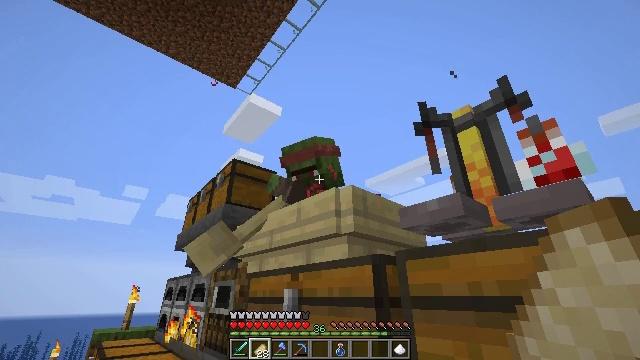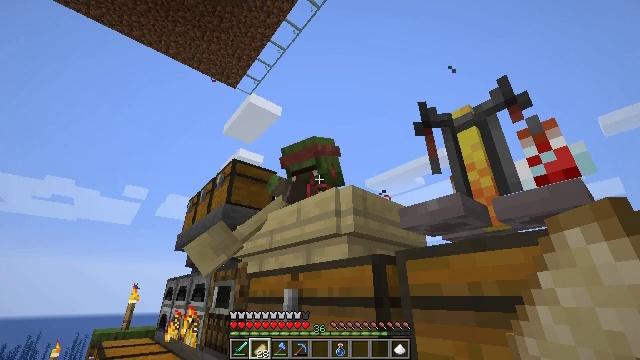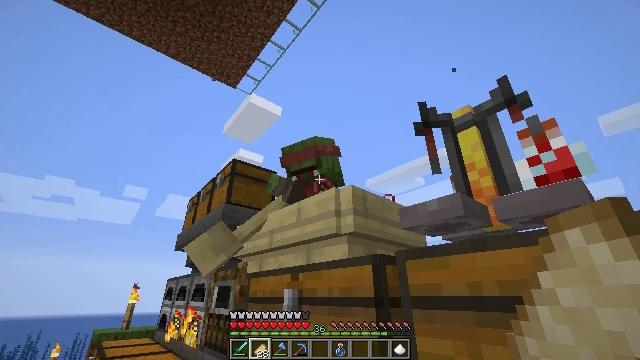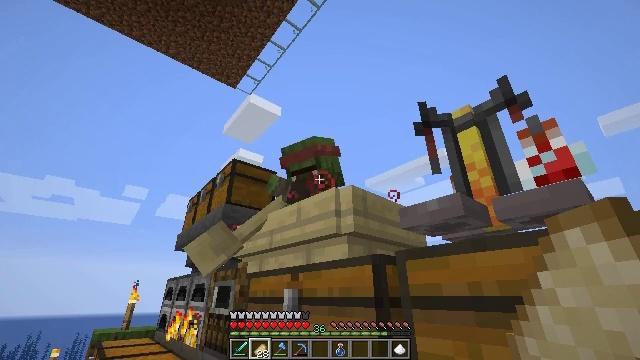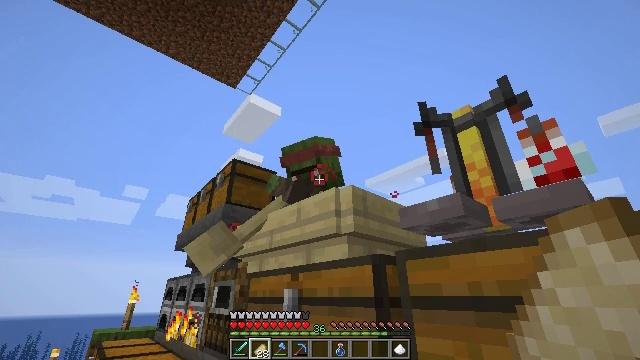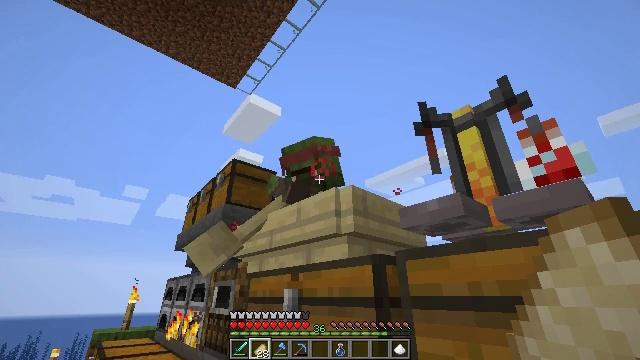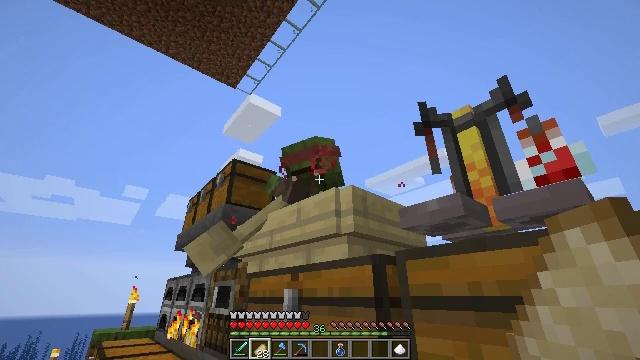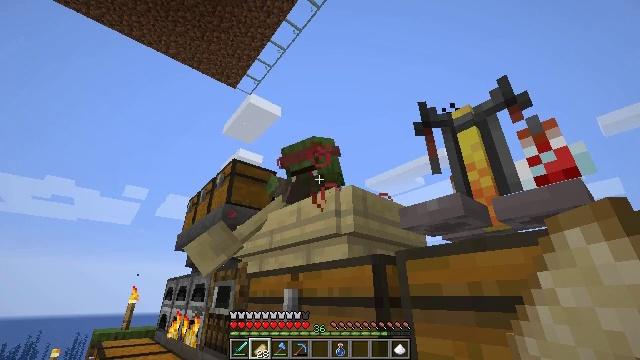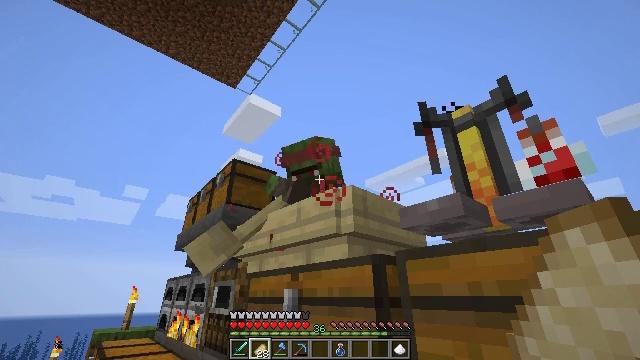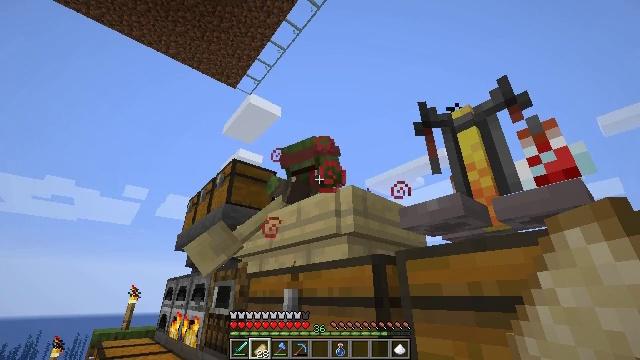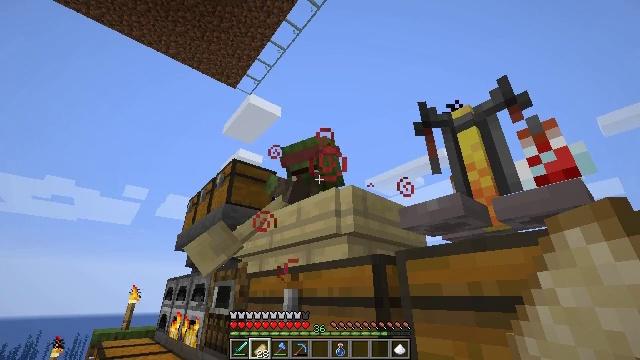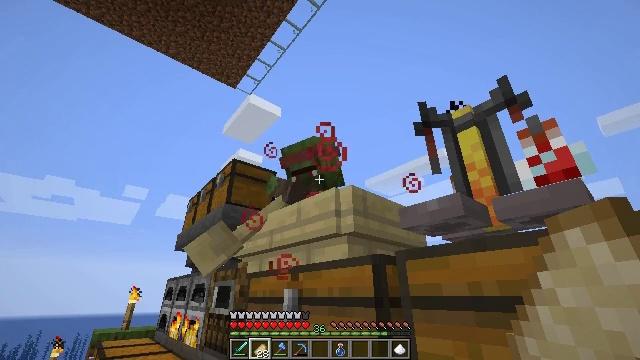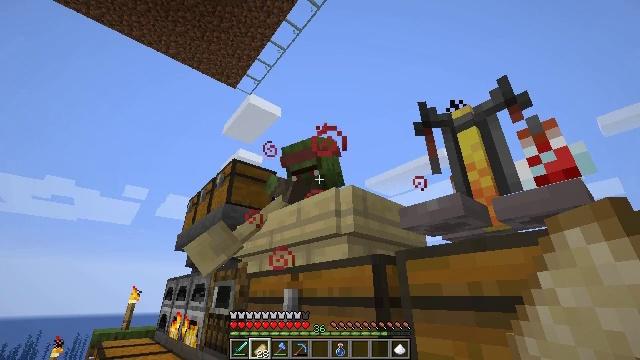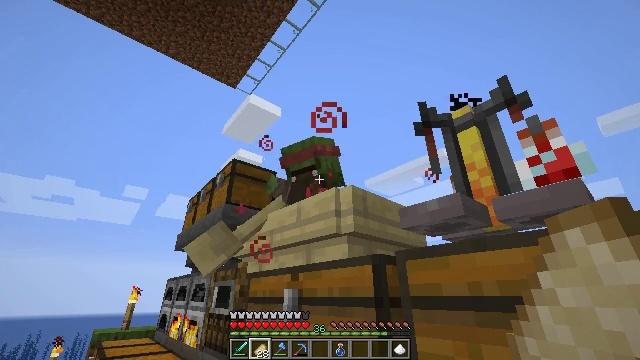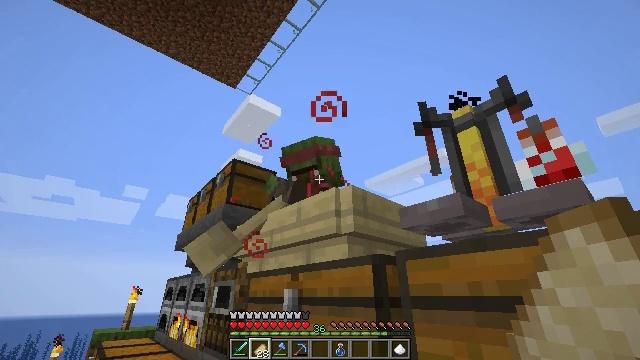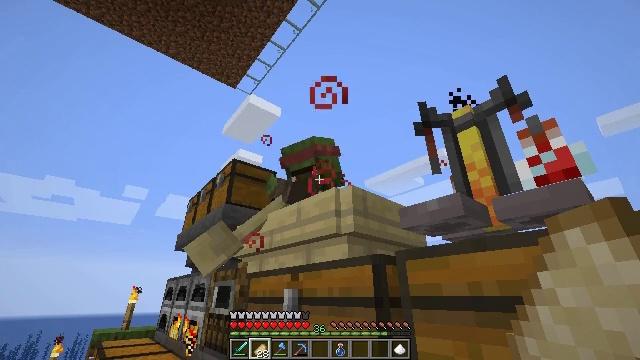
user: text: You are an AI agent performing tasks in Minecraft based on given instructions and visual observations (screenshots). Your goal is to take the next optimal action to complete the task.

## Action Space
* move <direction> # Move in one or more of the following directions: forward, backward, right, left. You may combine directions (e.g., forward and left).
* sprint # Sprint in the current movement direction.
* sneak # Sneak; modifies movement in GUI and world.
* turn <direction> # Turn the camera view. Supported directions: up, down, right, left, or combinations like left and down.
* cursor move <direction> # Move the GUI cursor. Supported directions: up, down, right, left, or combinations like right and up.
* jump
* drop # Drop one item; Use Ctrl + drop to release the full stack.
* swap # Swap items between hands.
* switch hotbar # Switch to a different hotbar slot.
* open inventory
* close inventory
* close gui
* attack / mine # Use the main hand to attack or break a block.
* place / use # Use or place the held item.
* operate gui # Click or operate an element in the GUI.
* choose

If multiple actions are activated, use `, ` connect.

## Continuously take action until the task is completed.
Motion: motion action
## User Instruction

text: Combine spider eye, brown mushroom, and sugar to craft a fermented spider eye.
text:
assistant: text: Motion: no_op
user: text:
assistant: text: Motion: no_op
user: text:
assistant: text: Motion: no_op
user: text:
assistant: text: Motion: no_op
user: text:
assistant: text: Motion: no_op
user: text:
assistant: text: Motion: no_op
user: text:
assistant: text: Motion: no_op
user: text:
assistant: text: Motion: no_op
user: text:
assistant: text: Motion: no_op
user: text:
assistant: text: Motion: no_op
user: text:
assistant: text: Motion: no_op
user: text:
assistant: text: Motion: no_op
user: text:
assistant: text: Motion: no_op
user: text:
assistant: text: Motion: no_op
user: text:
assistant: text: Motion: no_op
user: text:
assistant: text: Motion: no_op
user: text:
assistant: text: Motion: no_op
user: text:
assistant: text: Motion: no_op
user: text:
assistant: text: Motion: no_op
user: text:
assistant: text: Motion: no_op
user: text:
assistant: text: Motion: no_op
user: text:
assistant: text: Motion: no_op
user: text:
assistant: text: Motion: no_op
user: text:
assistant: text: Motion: no_op
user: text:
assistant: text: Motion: no_op
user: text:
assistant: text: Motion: no_op
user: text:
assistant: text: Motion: no_op
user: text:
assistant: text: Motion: no_op
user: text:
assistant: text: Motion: no_op
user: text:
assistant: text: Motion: no_op